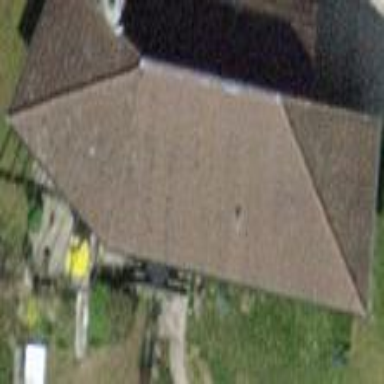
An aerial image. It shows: Detached building with hipped roof shape.